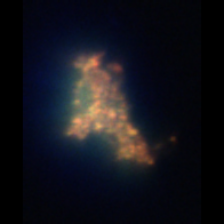
Taxon: Unknown_detritus
Group: Unknown